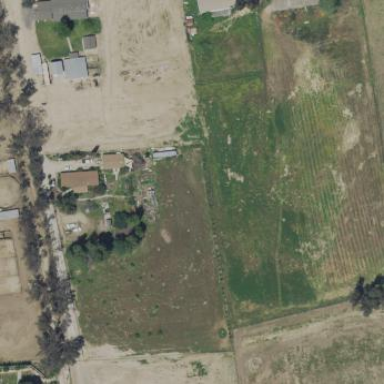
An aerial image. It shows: Farmyard area.